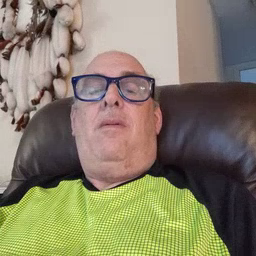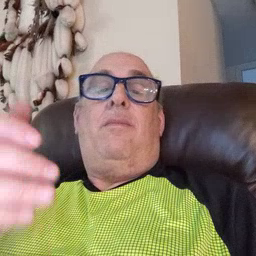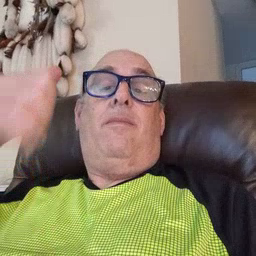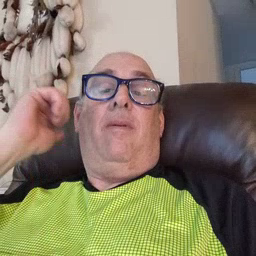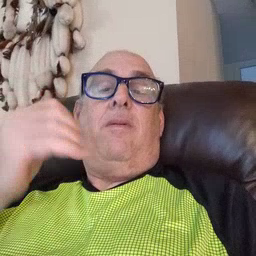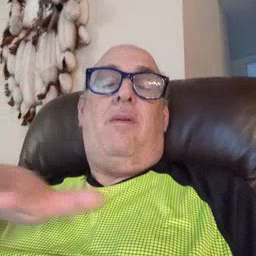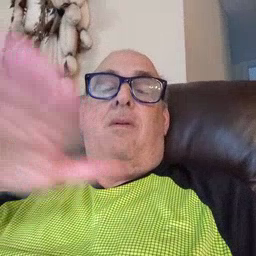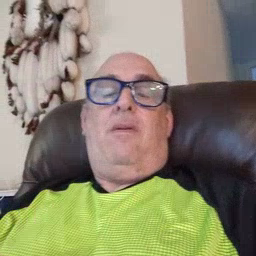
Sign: backyard